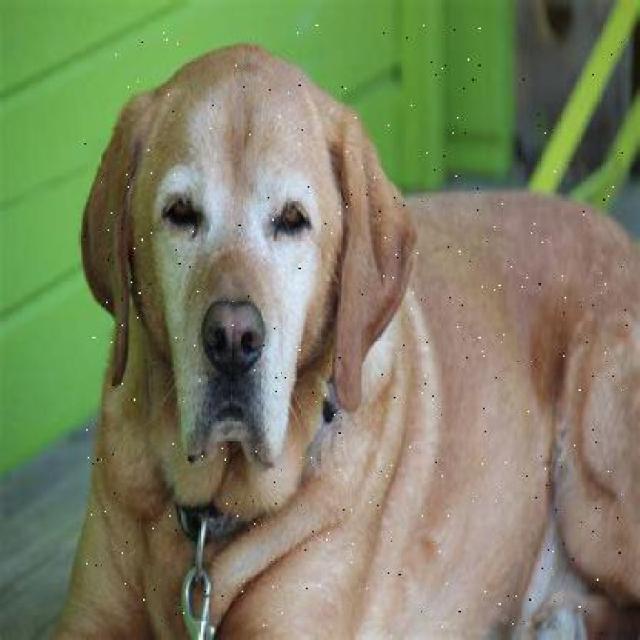
Healthy canine skin — no visible lesions, inflammation, or abnormalities. The skin and coat appear normal.